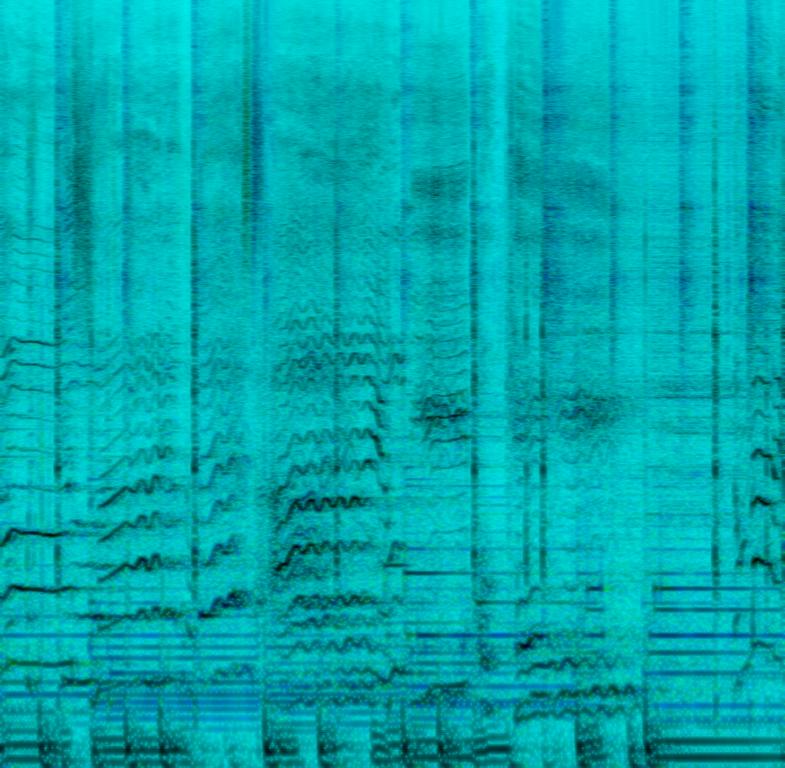
A male vocalist sings this Jazz melody. The tempo is medium with a jazz style piano and drumming, groovy bass line, tambourine beats and vocal backup. The harmony is syncopated and complex. It is ambient, atmospheric, punchy, emphatic and enjoyable.